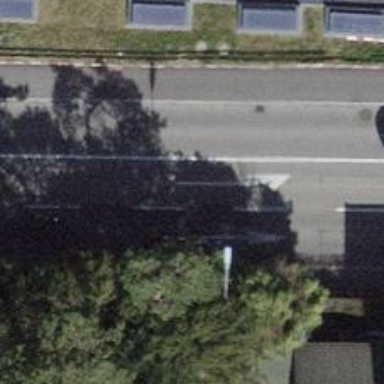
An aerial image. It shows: Primary highway with asphalt surface. There are sidewalks on both sides and designated cycle lane.